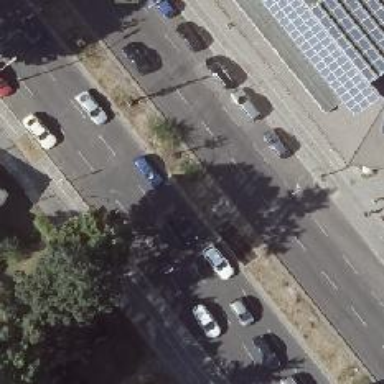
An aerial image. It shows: Secondary road with asphalt surface.